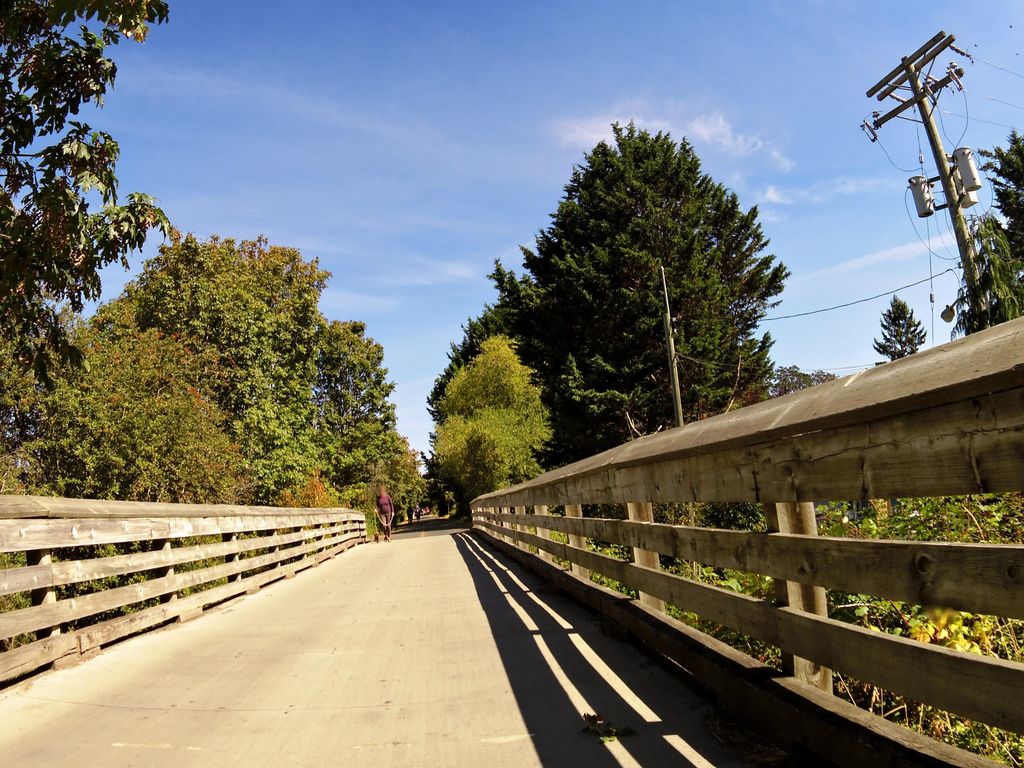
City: victoria